Aerial crown-view tile of a tropical tree (Barro Colorado Island, Panama), acquired 20250124:
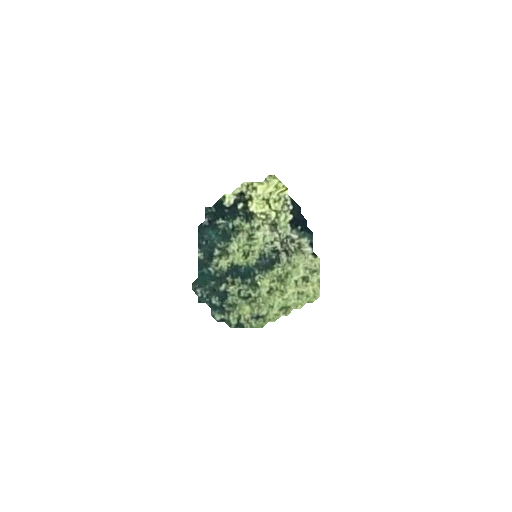
Species: Alseis blackiana
GBIF accepted scientific name: Alseis blackiana
Crown area: 21.042 m²